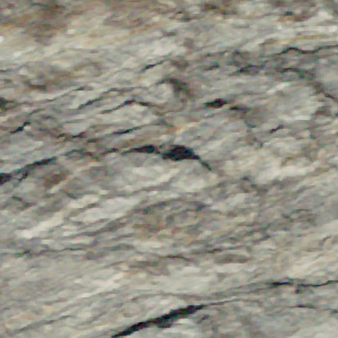
Label: other